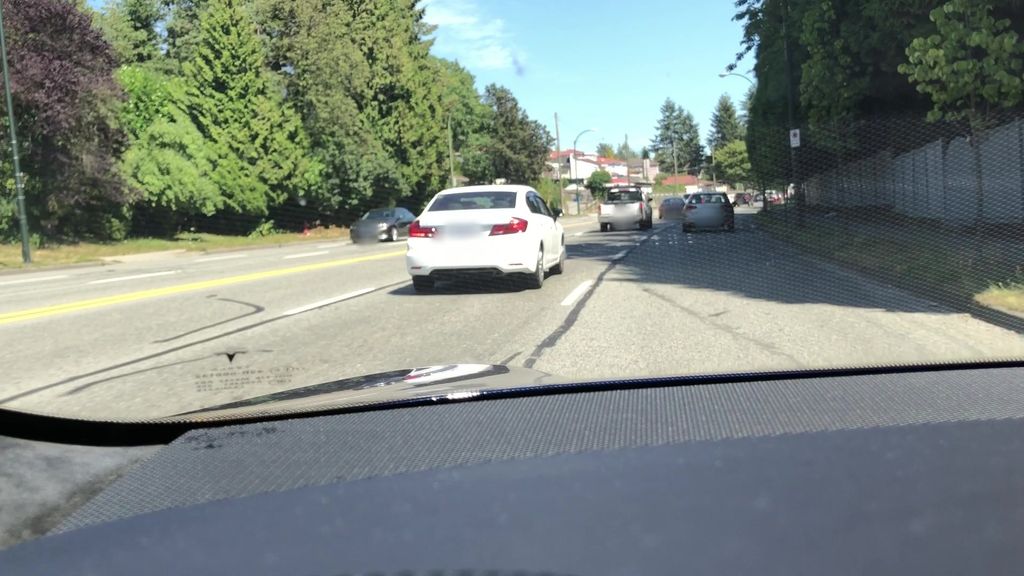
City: vancouver